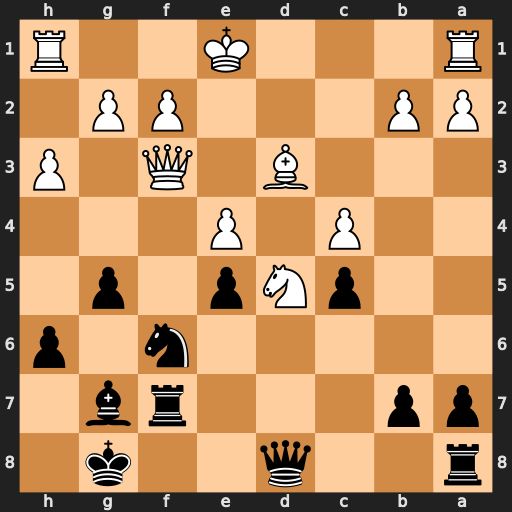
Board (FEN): r2q2k1/pp3rb1/5n1p/2pNp1p1/2P1P3/3B1Q1P/PP3PP1/R3K2R
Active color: b
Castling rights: KQ
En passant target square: -
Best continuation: Nxd5 Qxf7+ Kxf7